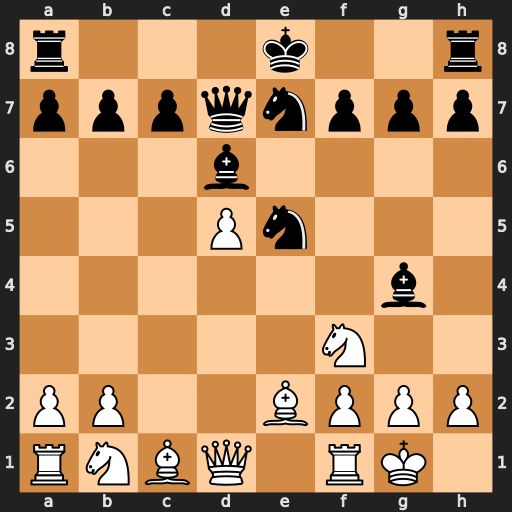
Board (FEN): r3k2r/pppqnppp/3b4/3Pn3/6b1/5N2/PP2BPPP/RNBQ1RK1
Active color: w
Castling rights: kq
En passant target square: -
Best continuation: Nxe5 Bxe2 Qxe2 Bxe5 Qxe5